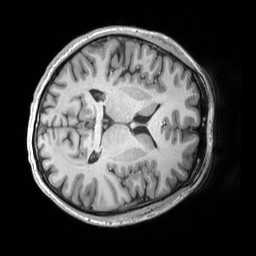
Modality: T1w
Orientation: axial
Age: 20
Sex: male
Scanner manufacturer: siemens
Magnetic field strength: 3 T
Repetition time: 2.53 s
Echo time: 0.00298 s